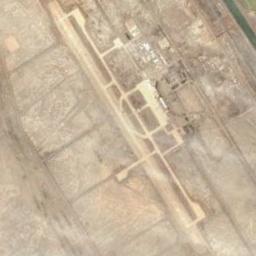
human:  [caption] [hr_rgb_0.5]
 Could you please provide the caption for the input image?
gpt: There is an airport built in bare land .

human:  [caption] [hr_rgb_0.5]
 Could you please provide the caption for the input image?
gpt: This airport has only one runway, And its color is white .

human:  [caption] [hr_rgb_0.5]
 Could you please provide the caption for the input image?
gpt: There are many buildings along the runway and apron of the airport .

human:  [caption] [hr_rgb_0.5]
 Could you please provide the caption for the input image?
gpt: An airport with some staggered runways in the vacant lot .

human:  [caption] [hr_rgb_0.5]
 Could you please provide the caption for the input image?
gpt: The airport has many roads of different lengths .